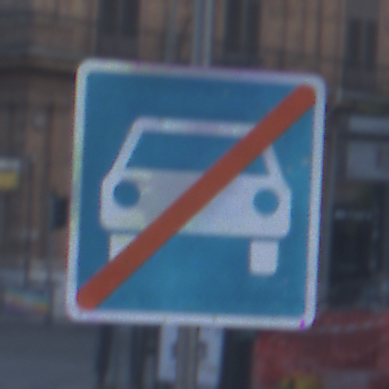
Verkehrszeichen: EndeKraftfahrstrasse
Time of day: SunriseSunset
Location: Outdoor (Urban)
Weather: PartlyCloudy
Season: NotSpecified
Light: Natural